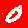
Digit: 0